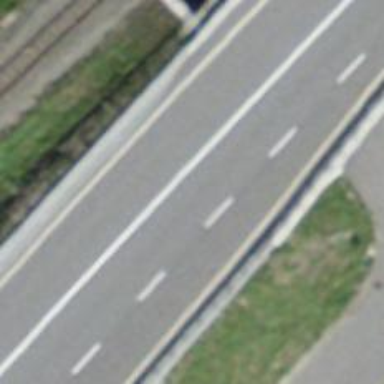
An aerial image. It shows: Asphalt bridge over primary highway with no sidewalk.